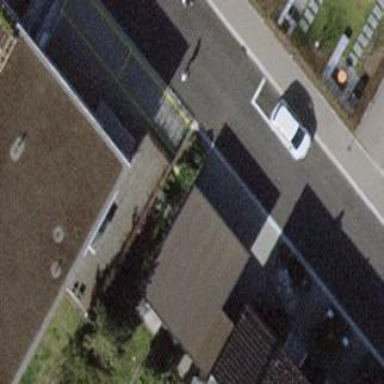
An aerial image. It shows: Garage building.